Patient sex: F
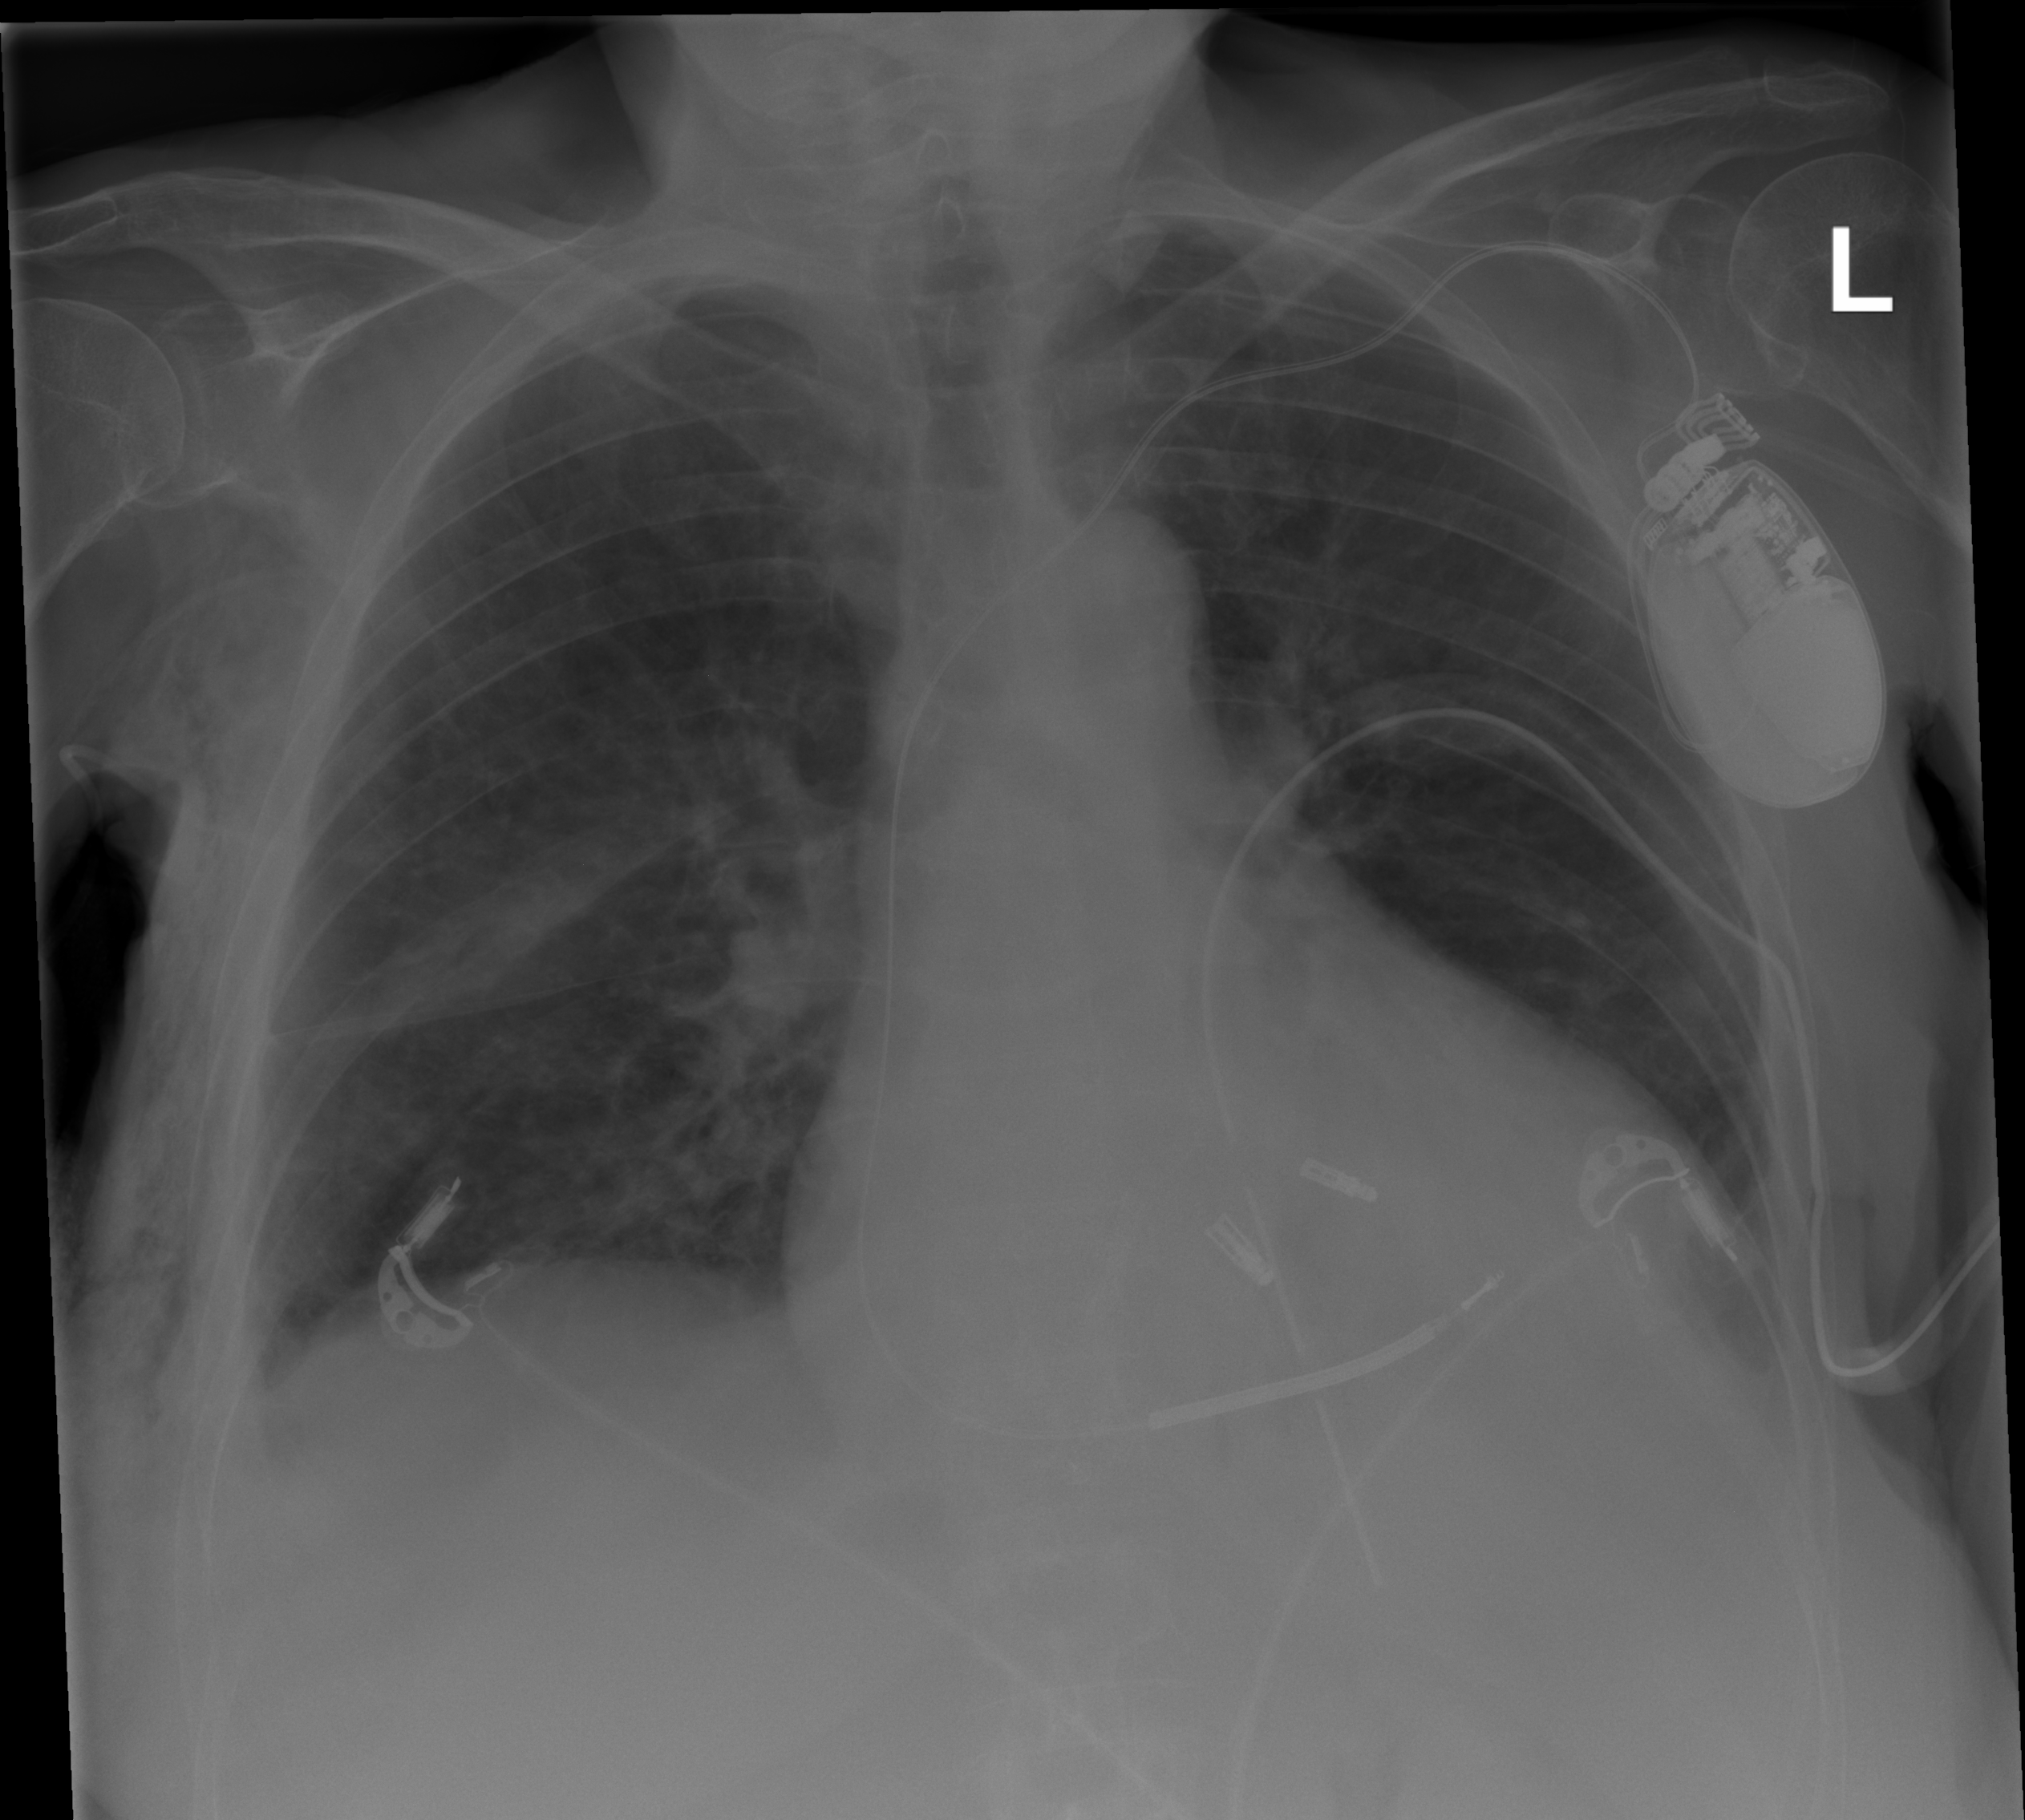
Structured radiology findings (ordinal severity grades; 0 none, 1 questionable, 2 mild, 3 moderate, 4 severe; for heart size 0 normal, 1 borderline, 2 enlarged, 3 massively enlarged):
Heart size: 2
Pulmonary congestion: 1
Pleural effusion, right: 1
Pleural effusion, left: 0
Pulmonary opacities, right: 1
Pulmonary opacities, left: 0
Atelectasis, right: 0
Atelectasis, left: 0